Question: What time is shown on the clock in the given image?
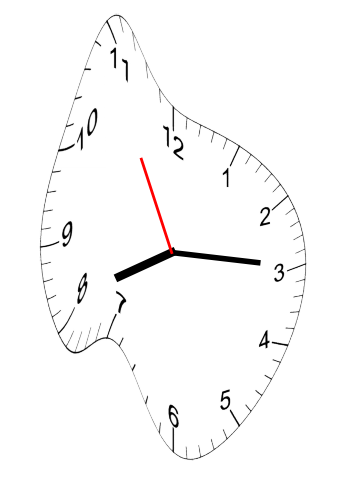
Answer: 08:14:55